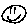
Label: smiley face